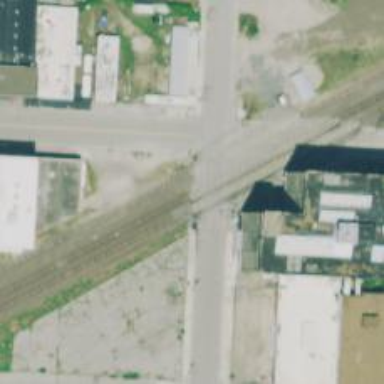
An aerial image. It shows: Railway crossing.